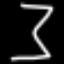
Label: hourglass